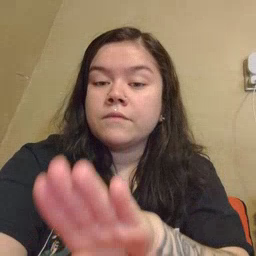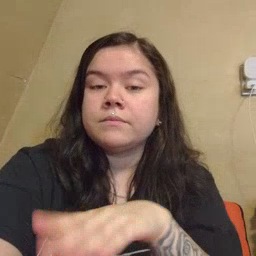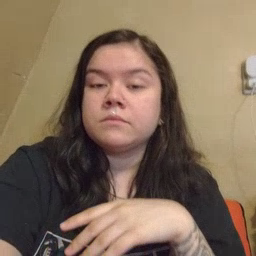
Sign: elephant